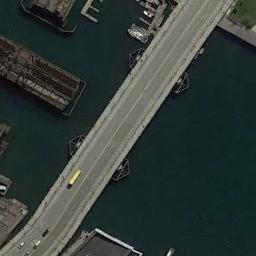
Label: bridge